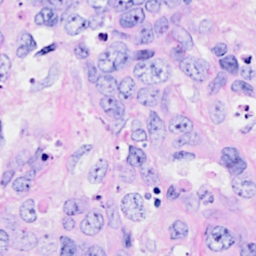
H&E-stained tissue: Breast